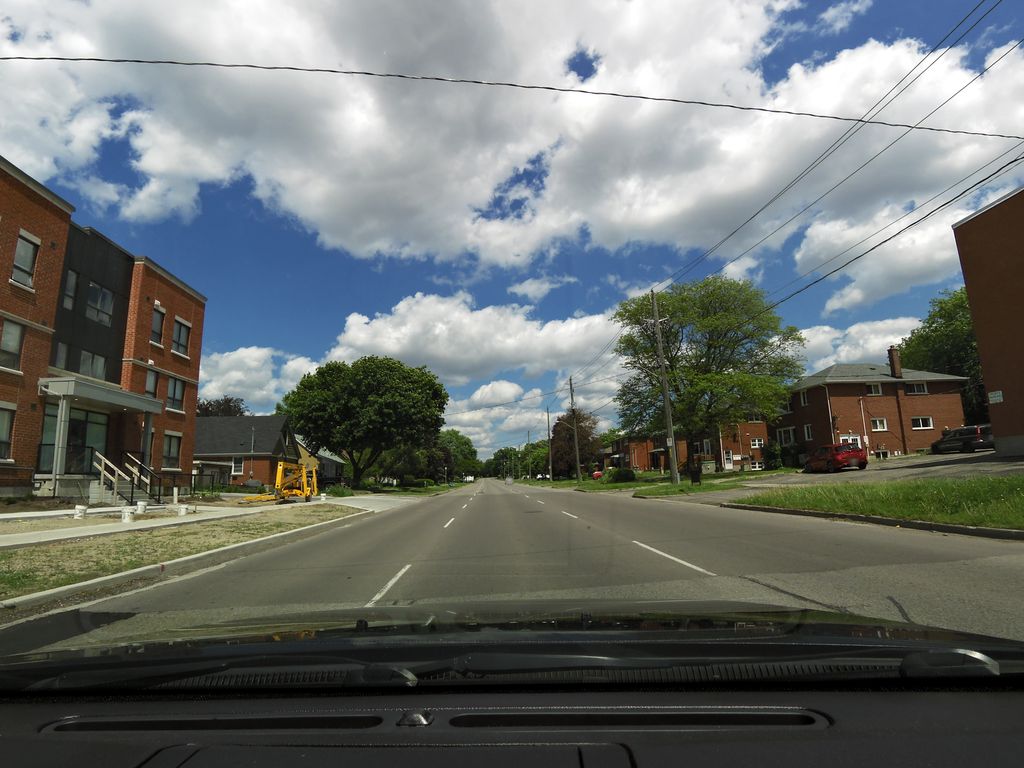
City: kitchener-waterloo